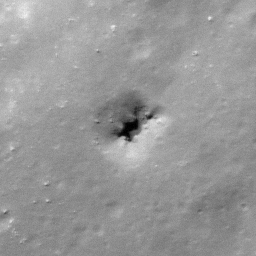
Pit: Stevinus 15
Host crater: Stevinus
Host type: impact_melt
Lunar coordinates: latitude -32.357, longitude 54.943